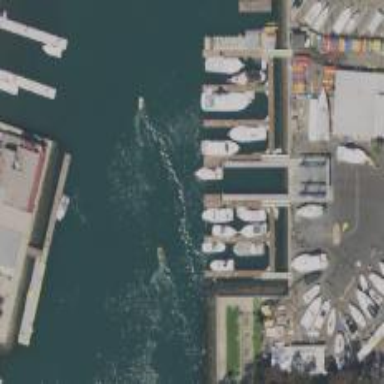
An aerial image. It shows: Pier with mooring facilities.